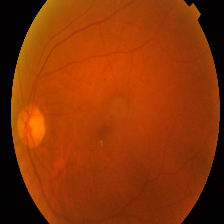
Diabetic retinopathy grade: Proliferative DR